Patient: sex F, age 59
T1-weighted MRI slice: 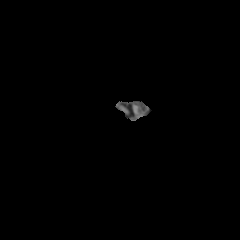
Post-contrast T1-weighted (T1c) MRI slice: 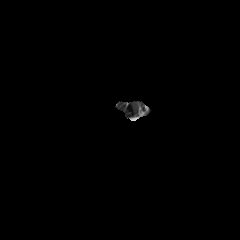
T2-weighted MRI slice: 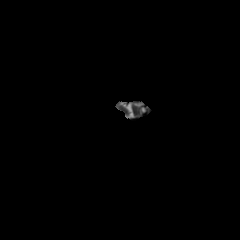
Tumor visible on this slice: no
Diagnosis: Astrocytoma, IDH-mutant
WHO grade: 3